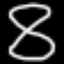
Label: hourglass